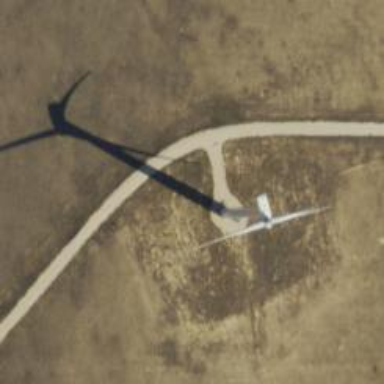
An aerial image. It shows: Wind generator powered by horizontal-axis wind turbine.